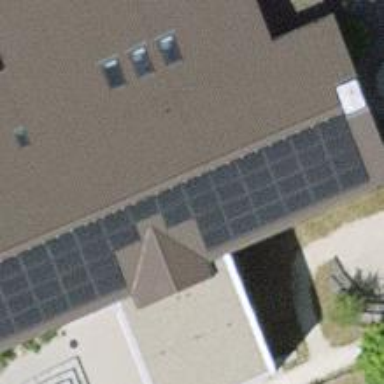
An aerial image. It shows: Solar power generator with photovoltaic panels.